Brain MRI, t2w sequence, axial 2D slice.
Patient: age 50, sex M, weight 90 kg, height 1.9 m
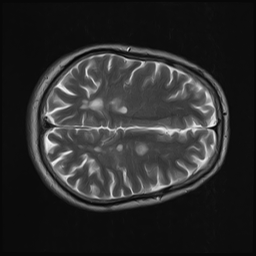